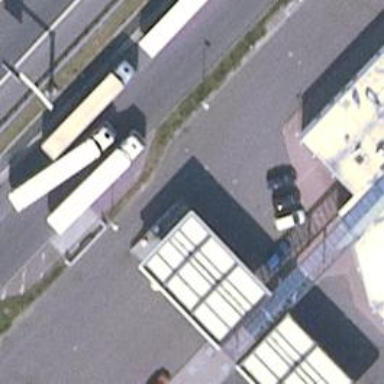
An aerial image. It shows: Fuel station.